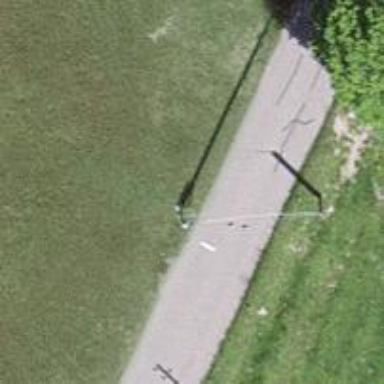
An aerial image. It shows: Power pole.